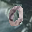
Label: 0